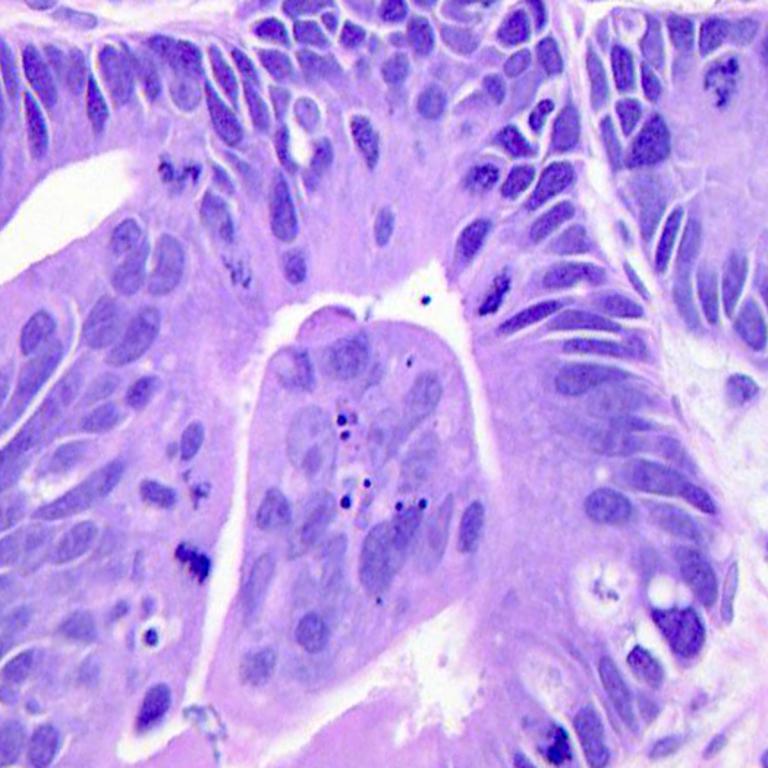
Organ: colon
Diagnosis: adenocarcinomas